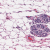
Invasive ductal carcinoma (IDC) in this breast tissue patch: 0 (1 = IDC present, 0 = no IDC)